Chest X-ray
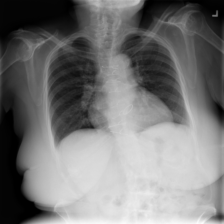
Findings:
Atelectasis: negative
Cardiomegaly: negative
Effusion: negative
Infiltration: negative
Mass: negative
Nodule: negative
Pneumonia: negative
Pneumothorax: negative
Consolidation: negative
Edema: negative
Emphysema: negative
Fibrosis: negative
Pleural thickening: negative
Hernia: negative